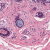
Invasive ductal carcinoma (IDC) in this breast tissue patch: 0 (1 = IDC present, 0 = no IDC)